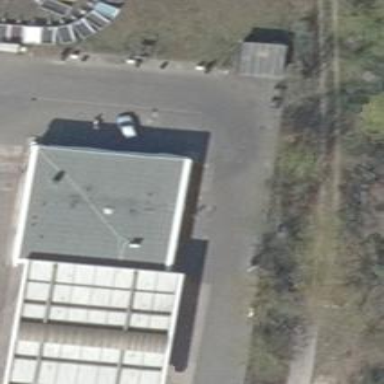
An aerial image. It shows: Commercial building.